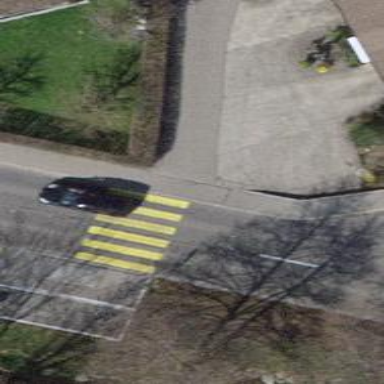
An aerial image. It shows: Uncontrolled crossing on the road.